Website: home-depot
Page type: account-selection
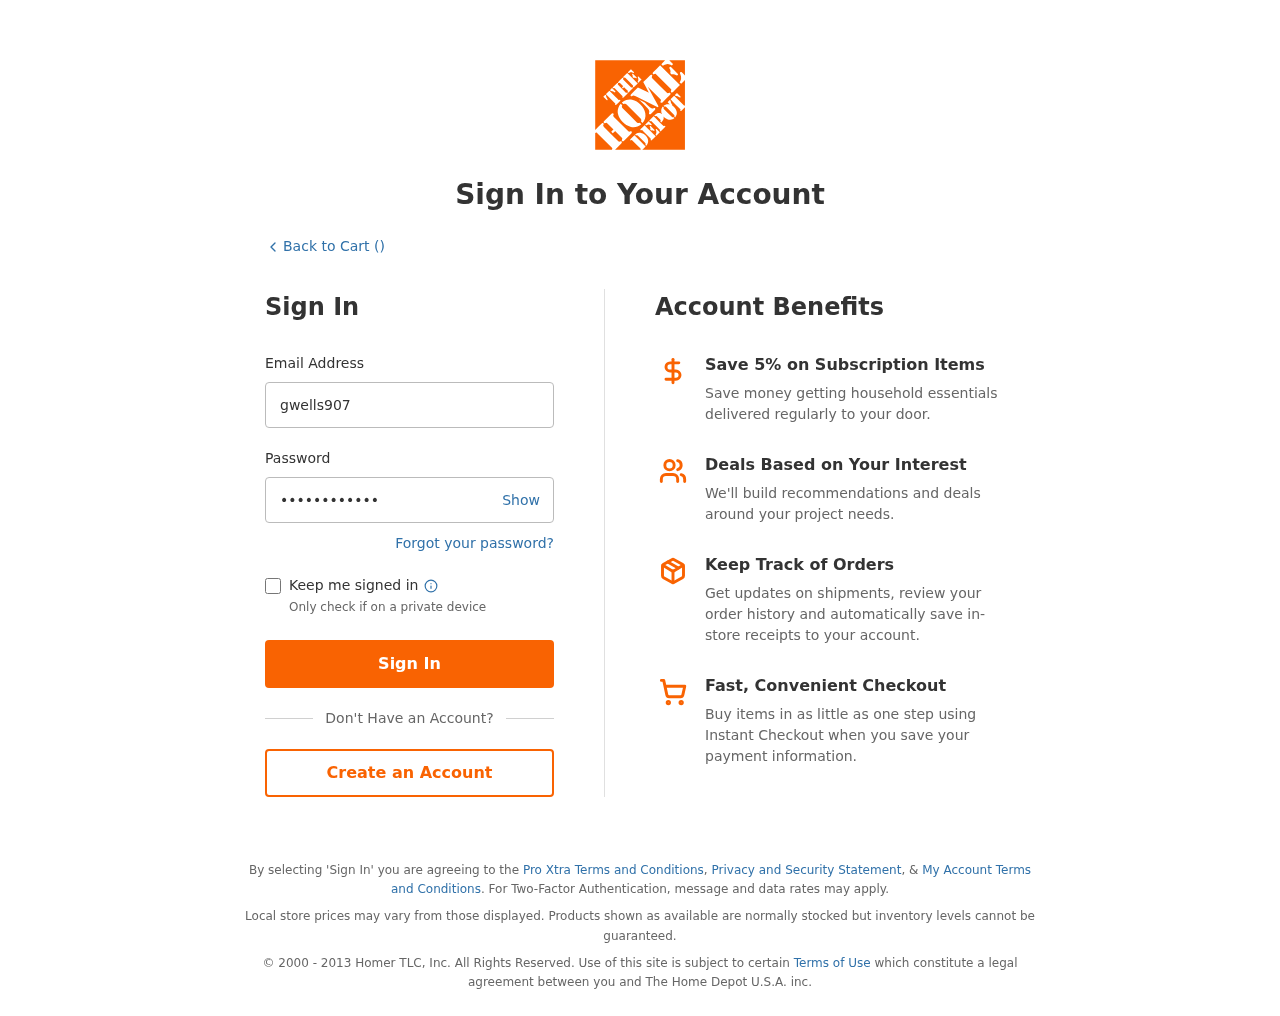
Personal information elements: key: PII_LOGIN_USERNAME
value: gwells907